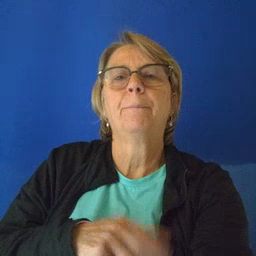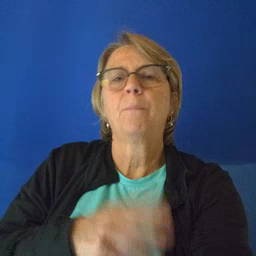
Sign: gum